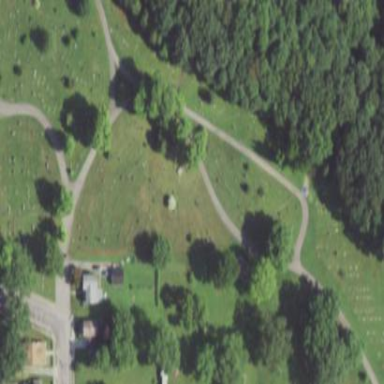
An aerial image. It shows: Cemetery.